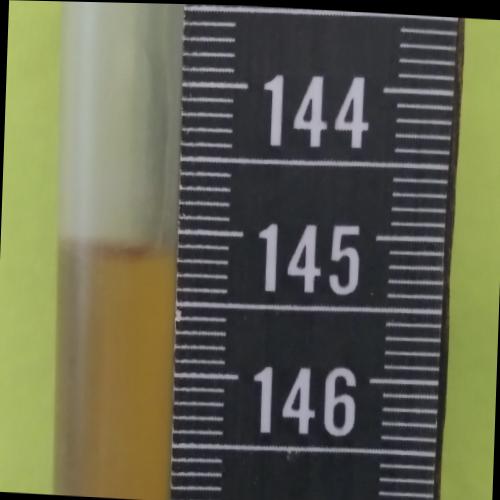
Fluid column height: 145.1 cm